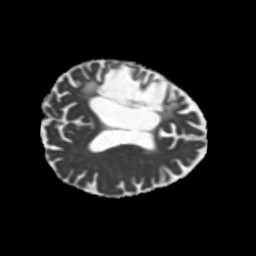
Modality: MD
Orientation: axial
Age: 66
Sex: female
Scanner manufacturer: siemens
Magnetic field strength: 3 T
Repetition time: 5.25 s
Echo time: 0.08 s